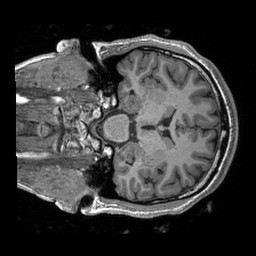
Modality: T1w
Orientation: coronal
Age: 21
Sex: female
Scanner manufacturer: siemens
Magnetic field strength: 3 T
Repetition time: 2.4 s
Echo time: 0.00191 s